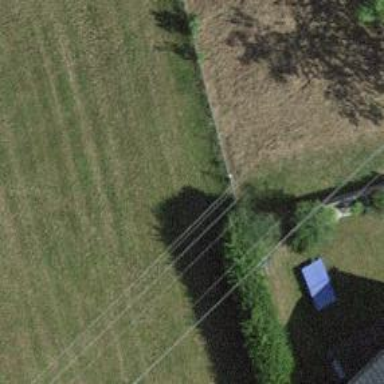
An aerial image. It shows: Fence.